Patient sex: M
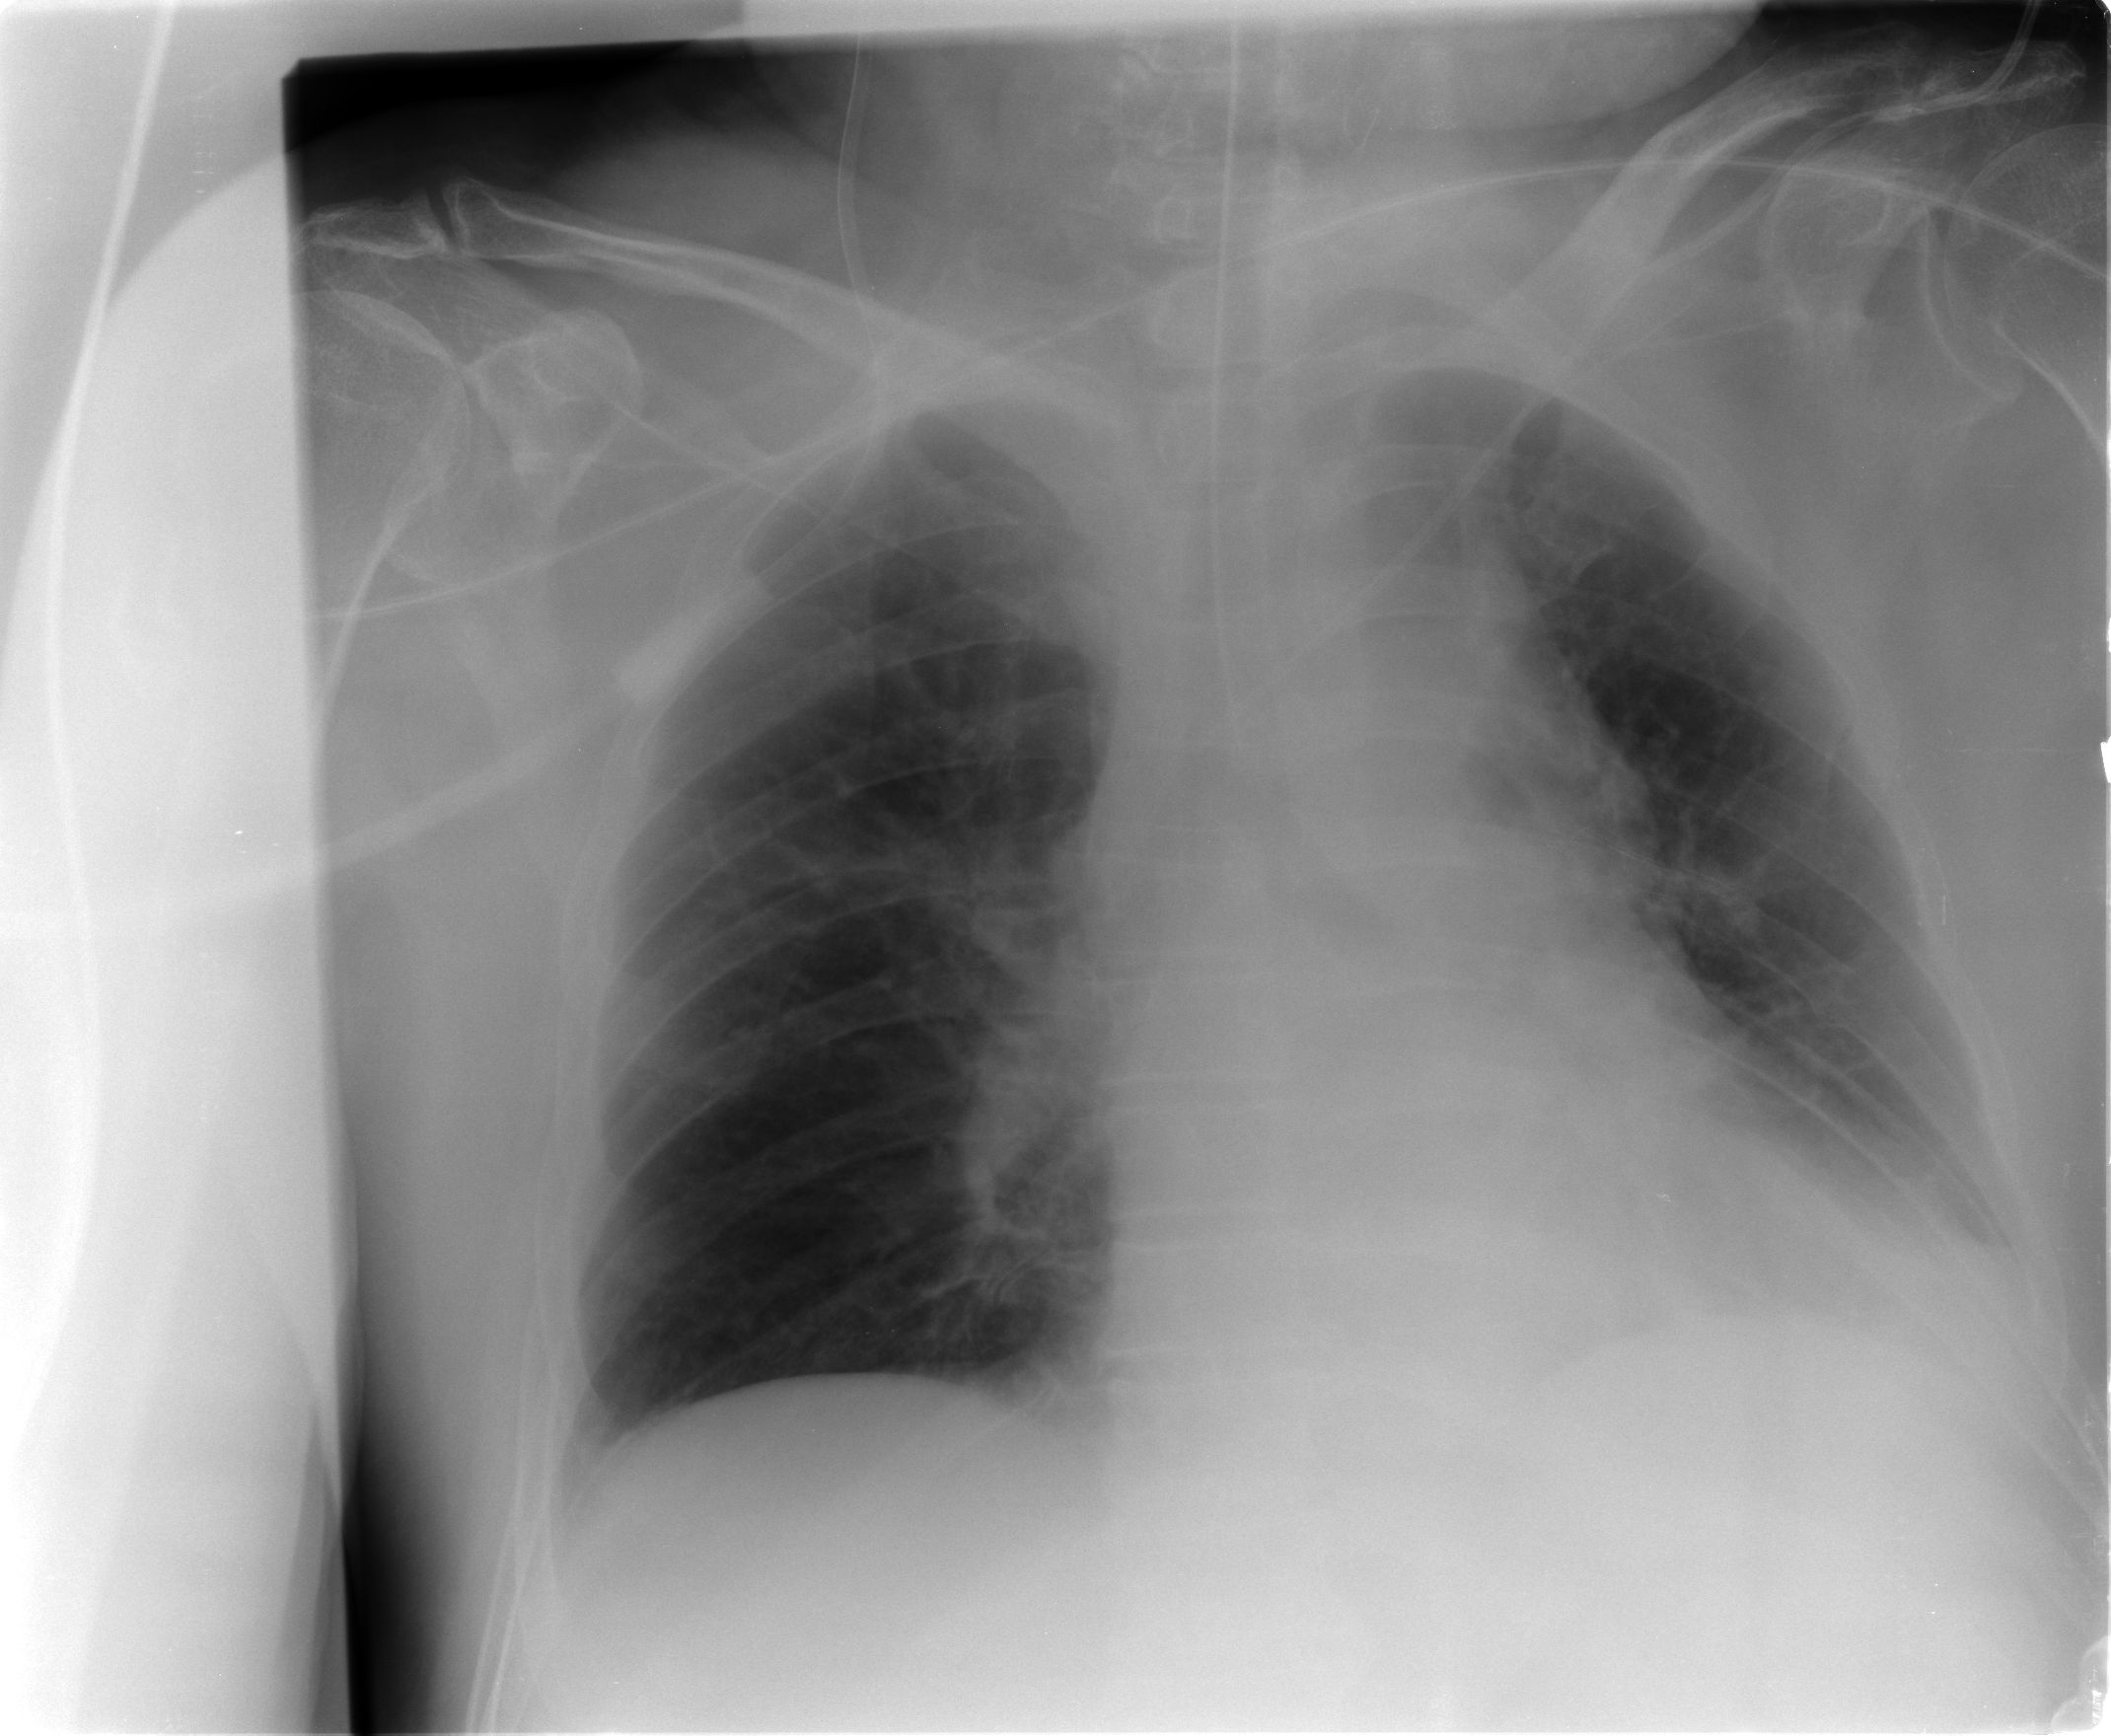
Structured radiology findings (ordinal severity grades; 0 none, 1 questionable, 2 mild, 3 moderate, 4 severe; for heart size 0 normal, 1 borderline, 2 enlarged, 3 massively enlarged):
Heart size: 2
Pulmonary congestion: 0
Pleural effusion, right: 0
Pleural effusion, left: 1
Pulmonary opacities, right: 0
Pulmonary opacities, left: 0
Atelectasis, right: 0
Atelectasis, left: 1